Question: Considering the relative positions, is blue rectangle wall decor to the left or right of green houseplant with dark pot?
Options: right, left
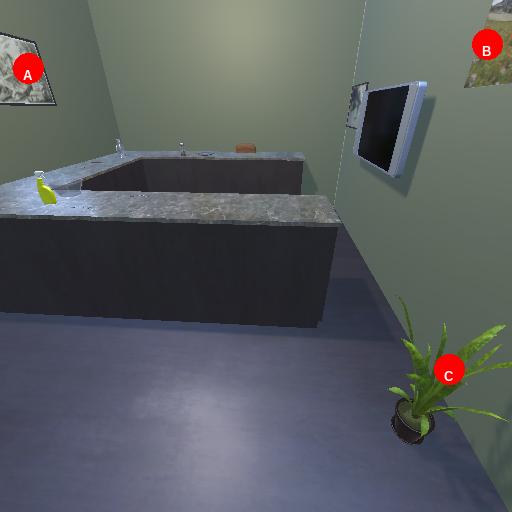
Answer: right